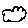
Label: cloud